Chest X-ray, PA view. Patient: 15 years old, sex M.
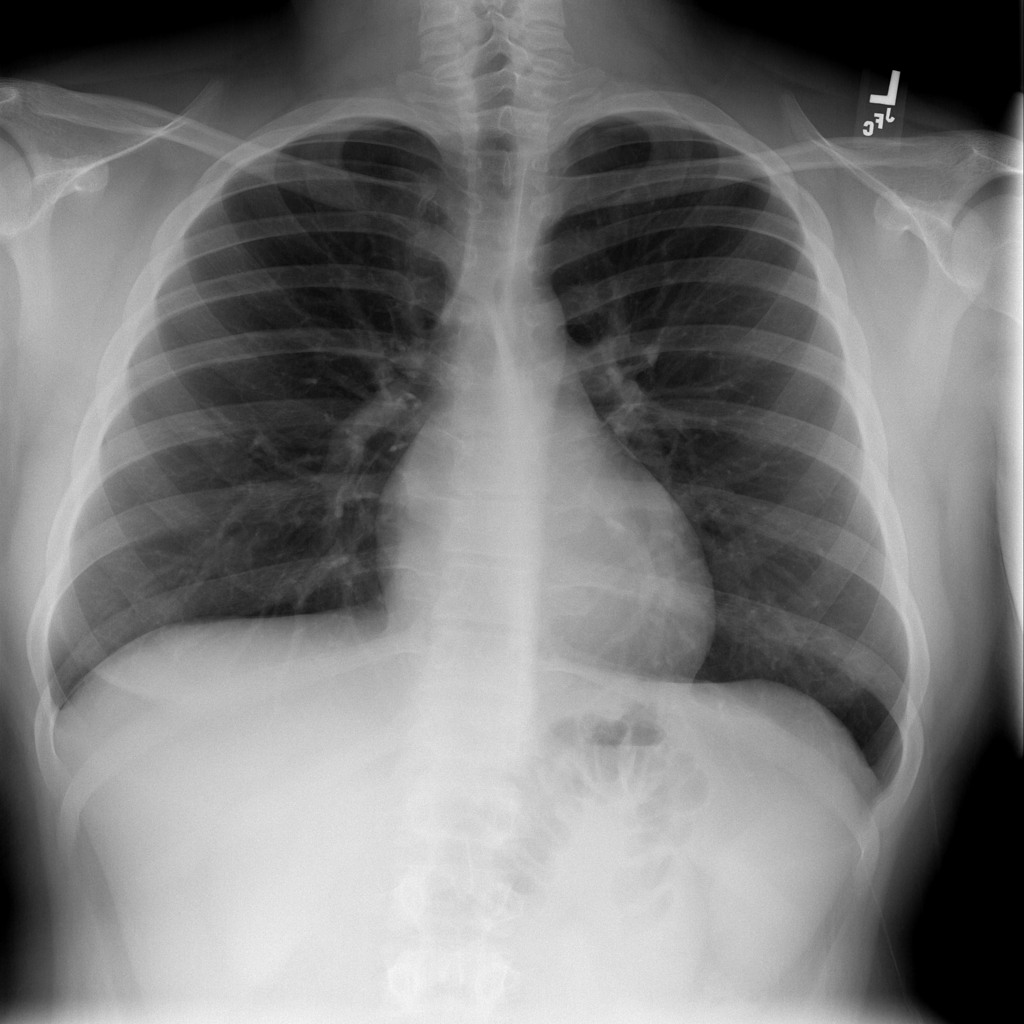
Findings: No Finding